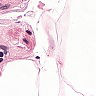
Metastatic tissue present: no